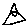
Label: triangle